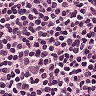
Metastatic tissue present: no